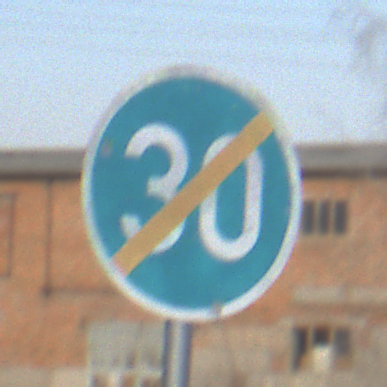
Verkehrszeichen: EndeMindestgeschwindigkeit
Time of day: SunriseSunset
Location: Outdoor (Suburban)
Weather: PartlyCloudy
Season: Winter
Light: Natural